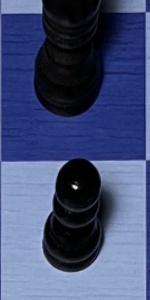
Label: Pawn_Black